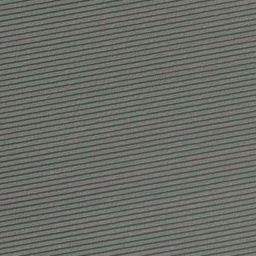
Label: agricultural